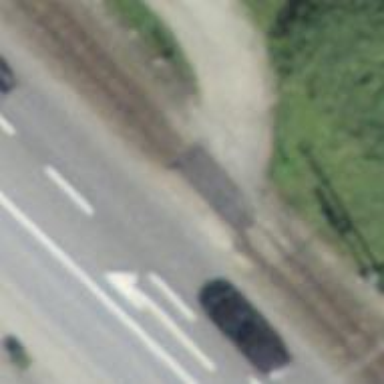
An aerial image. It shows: Level crossing with saltire marking.